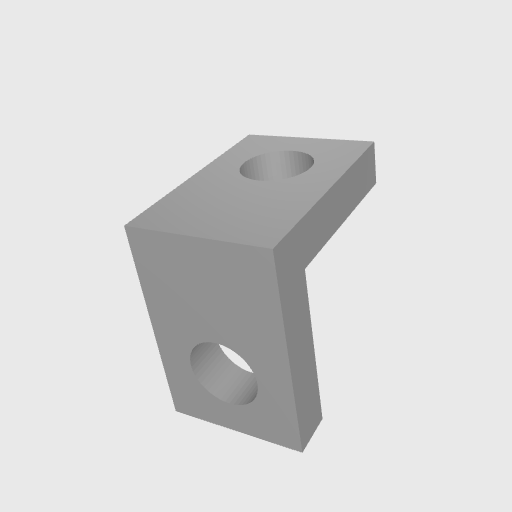
Part: LBeam1H